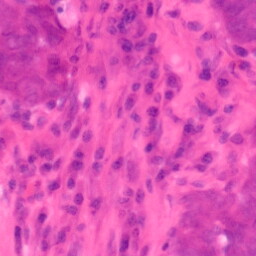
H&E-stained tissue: Colon